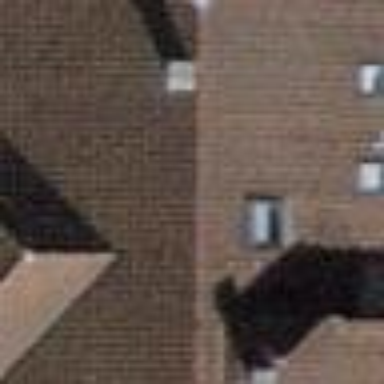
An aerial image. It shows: Building with tile roof.